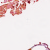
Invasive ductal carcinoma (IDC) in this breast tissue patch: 0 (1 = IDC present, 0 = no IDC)